Aerial crown-view tile of a tropical tree (Barro Colorado Island, Panama), acquired 20241112:
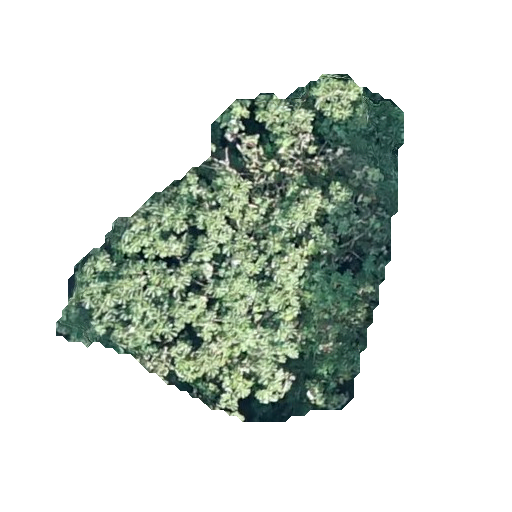
Species: Cecropia insignis
GBIF accepted scientific name: Cecropia insignis
Crown area: 119.731 m²